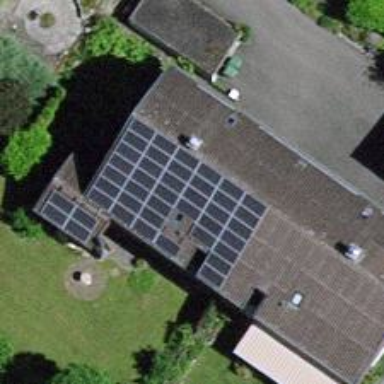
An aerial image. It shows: Solar power generator using photovoltaic panels.